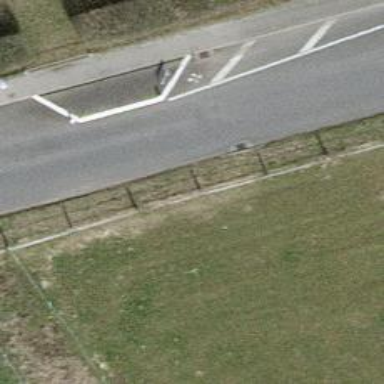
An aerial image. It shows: Chicane for traffic calming.